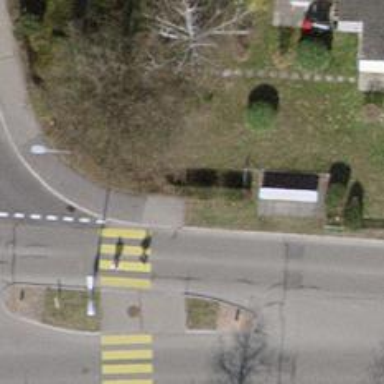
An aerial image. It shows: Uncontrolled footway crossing with markings.